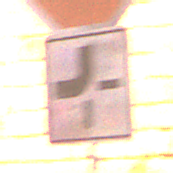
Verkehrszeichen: VerlaufVorfahrtsstrasse2
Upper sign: Stop
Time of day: MorningAfternoon
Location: Outdoor (Urban)
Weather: Clear
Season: NotSpecified
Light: Natural